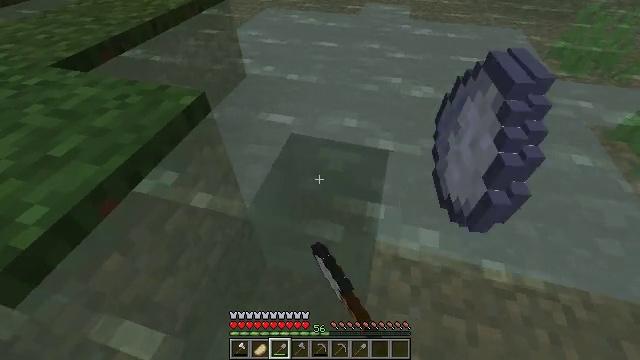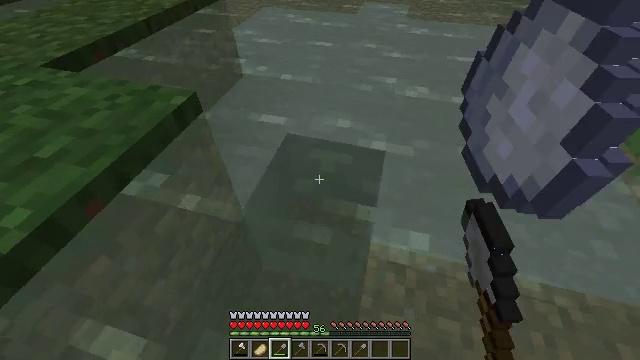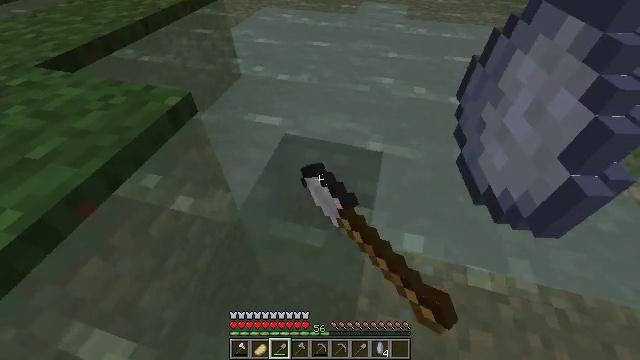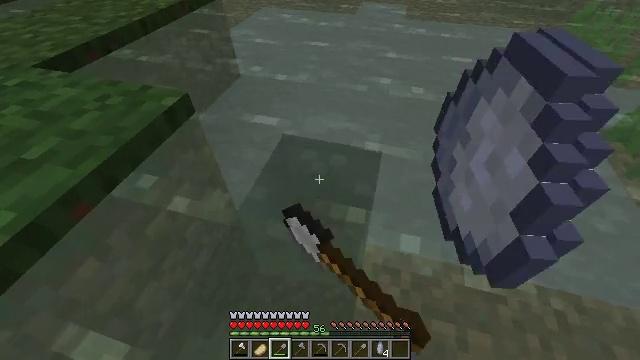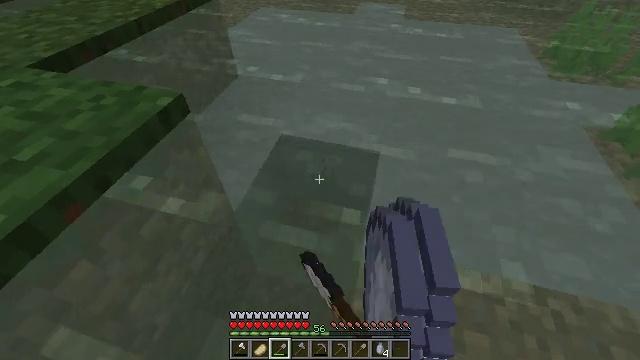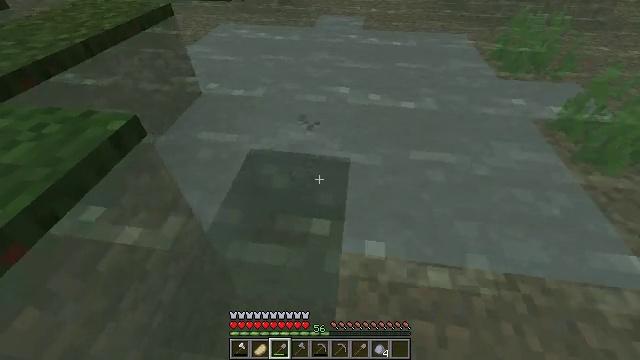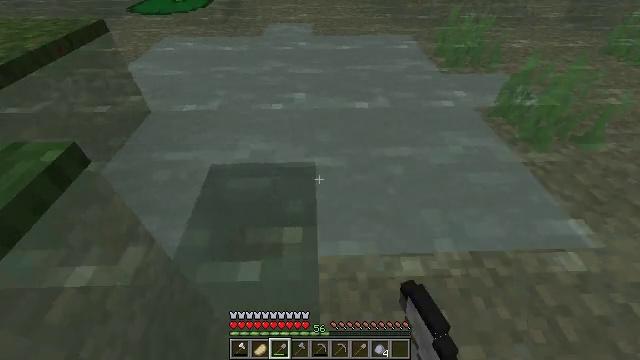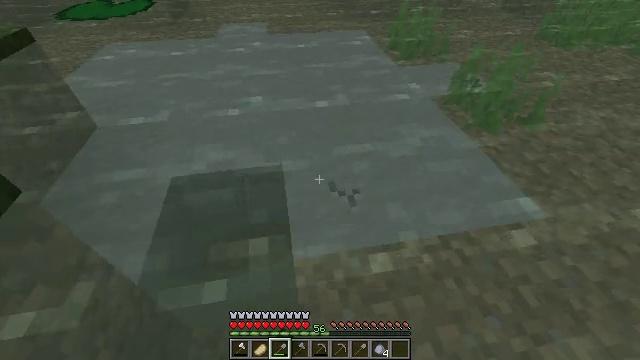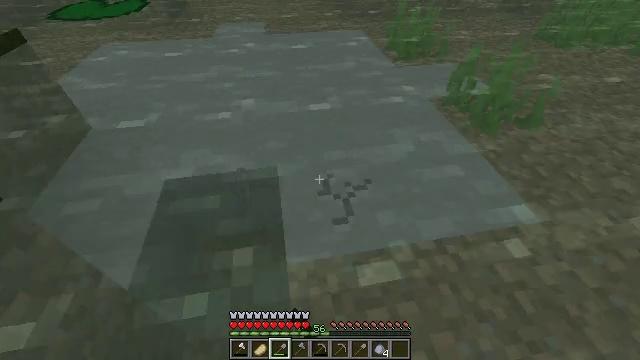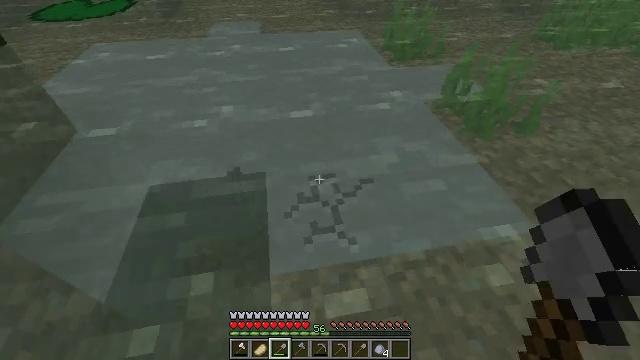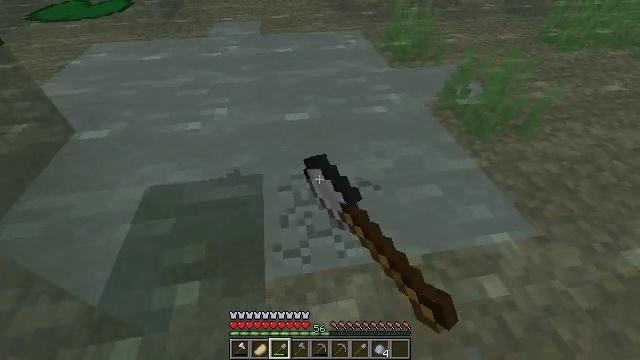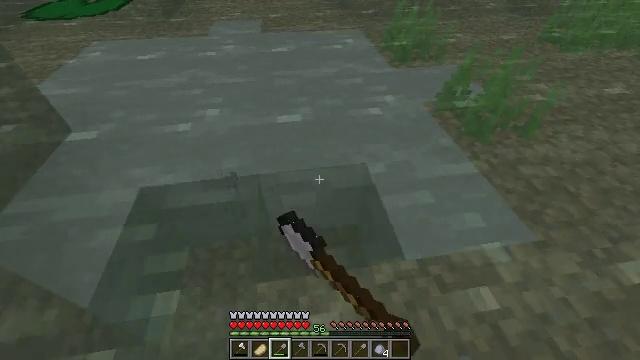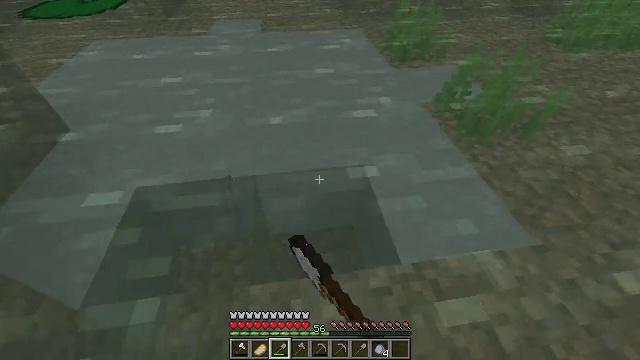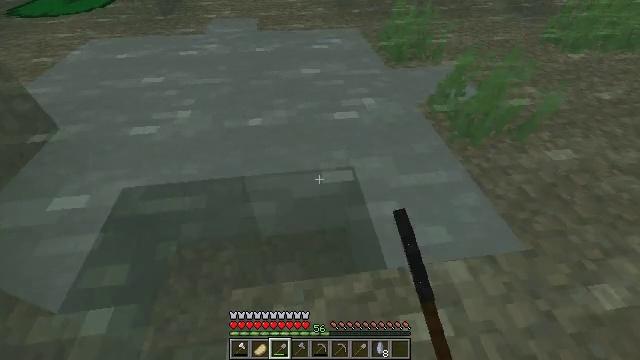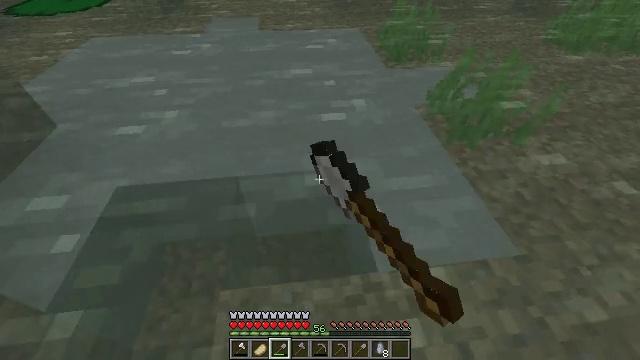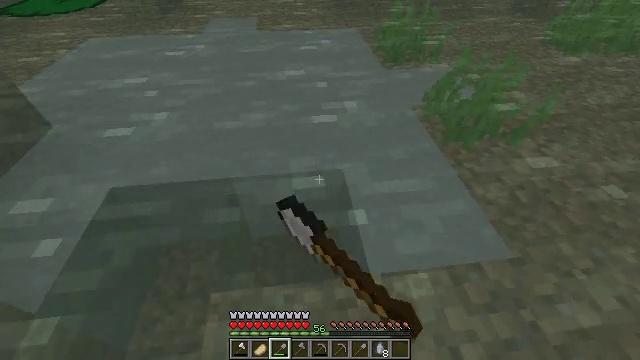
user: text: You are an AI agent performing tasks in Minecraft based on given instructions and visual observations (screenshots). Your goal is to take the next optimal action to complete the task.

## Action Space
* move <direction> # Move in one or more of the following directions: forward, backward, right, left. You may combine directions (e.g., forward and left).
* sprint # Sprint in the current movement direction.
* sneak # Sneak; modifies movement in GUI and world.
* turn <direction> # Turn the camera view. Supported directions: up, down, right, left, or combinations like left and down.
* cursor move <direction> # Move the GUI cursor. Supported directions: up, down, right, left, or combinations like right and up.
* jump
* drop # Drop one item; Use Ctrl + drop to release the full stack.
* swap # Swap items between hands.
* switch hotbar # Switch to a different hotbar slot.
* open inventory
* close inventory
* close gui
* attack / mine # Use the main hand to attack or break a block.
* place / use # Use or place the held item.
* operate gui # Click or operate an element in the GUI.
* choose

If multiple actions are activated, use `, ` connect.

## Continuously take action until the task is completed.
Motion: motion action
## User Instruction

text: Gather clay blocks.
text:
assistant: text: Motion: attack / mine
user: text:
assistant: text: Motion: attack / mine
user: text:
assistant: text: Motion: attack / mine
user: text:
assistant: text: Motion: attack / mine
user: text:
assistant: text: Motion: move right, turn right and up, attack / mine
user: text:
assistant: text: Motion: move forward and move right, turn right and up, attack / mine
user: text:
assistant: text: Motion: move forward and move right, turn right, attack / mine
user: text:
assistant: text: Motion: move forward and move right, attack / mine
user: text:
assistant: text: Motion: move forward and move right, attack / mine
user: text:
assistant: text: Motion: move forward and move right, attack / mine
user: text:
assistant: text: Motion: move right, attack / mine
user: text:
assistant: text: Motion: move right, attack / mine
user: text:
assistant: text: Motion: move right, attack / mine
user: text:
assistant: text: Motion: move right, attack / mine
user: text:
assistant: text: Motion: attack / mine
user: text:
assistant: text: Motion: attack / mine
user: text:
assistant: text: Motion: turn right, attack / mine
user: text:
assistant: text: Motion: turn right, attack / mine
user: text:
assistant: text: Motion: move forward, turn right, attack / mine
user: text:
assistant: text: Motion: move forward and move right, attack / mine
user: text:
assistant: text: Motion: move forward and move right, turn left, attack / mine
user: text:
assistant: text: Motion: move forward and move right, attack / mine
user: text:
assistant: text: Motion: move forward and move right, turn left, attack / mine
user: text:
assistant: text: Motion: move forward and move right, turn left, attack / mine
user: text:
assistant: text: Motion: move right, turn left, attack / mine
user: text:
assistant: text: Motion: move right, turn left, attack / mine
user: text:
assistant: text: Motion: move right, turn left, attack / mine
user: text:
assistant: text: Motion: turn left, attack / mine
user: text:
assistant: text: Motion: turn left, attack / mine
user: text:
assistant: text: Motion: turn left, attack / mine